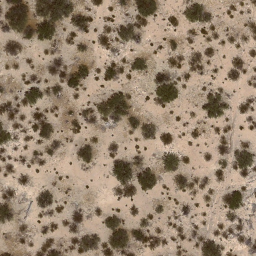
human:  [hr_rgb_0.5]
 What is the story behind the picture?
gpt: chaparral